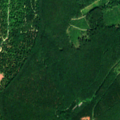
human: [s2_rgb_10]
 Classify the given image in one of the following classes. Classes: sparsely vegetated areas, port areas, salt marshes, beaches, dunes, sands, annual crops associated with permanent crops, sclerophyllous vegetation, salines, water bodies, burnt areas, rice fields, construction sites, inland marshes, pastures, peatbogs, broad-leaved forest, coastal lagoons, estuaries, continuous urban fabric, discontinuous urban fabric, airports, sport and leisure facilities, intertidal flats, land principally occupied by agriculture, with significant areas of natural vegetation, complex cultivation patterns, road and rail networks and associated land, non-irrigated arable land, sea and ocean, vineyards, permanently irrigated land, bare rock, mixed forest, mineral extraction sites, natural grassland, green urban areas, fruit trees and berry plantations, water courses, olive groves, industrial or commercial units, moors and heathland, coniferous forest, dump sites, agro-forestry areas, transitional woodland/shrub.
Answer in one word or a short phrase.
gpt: broad-leaved forest, coniferous forest, transitional woodland/shrub